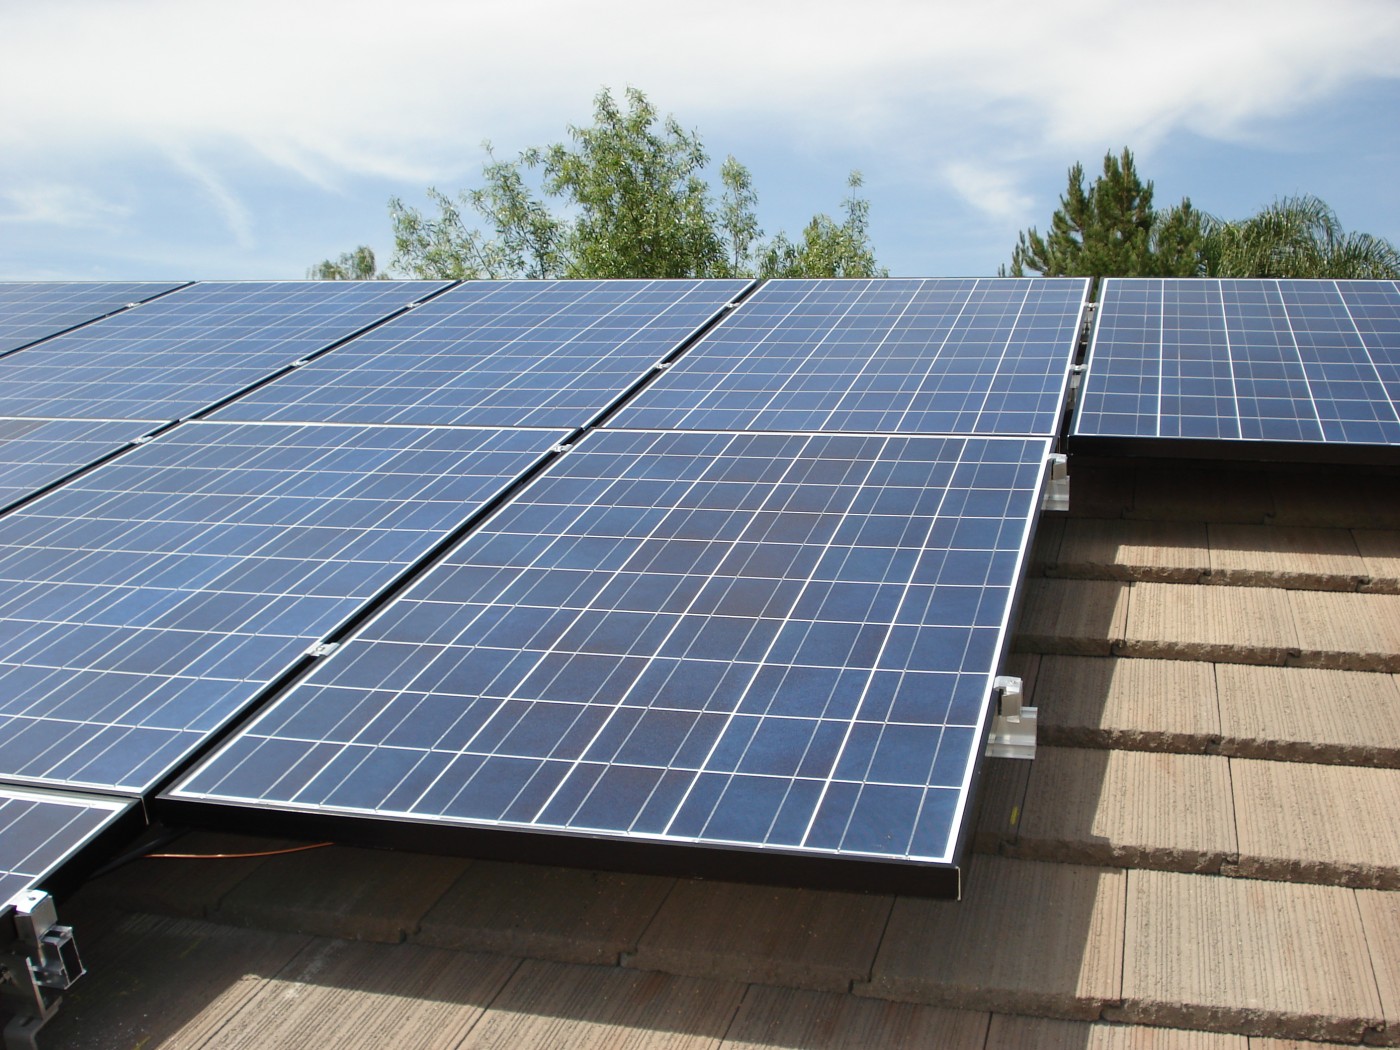
Label: Clean